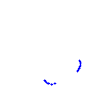
Particle: kaon